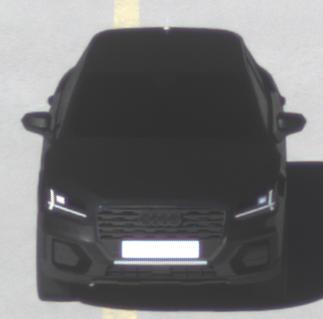
Make: Audi
Model: Q2
Model produced from: 2016
Model produced until: 2020
Doors: 5
Color: black
Road condition: dry road
Daytime: morning or afternoon
Contrast: high contrast